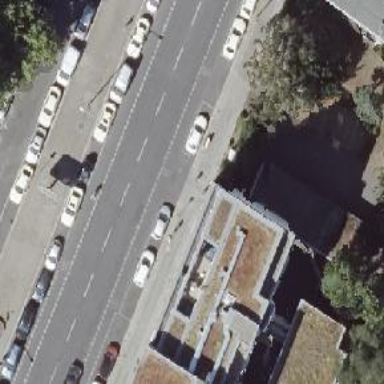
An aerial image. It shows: Secondary road with asphalt surface. There are sidewalks on both sides and designated lanes for cyclists on both sides. The parking lanes are parallel with markings.